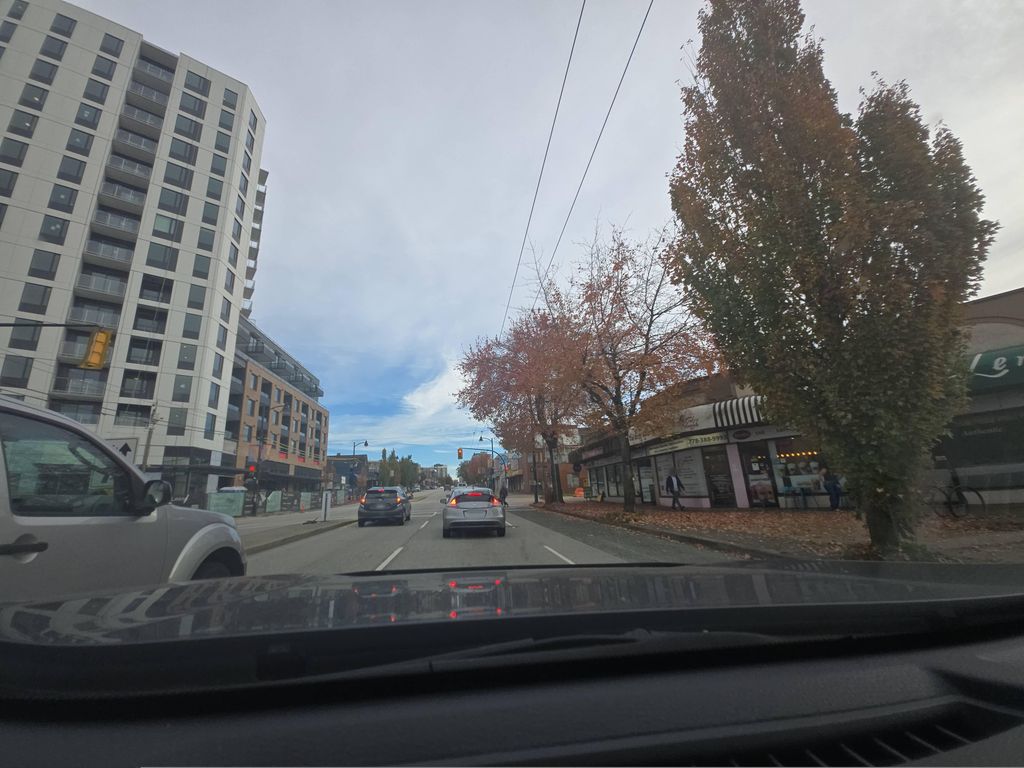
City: vancouver